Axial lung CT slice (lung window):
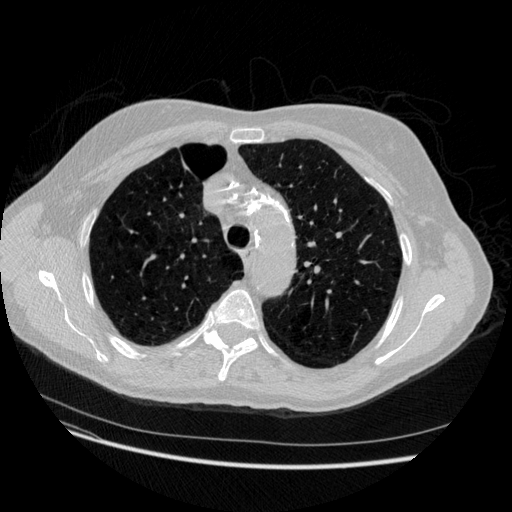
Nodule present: no